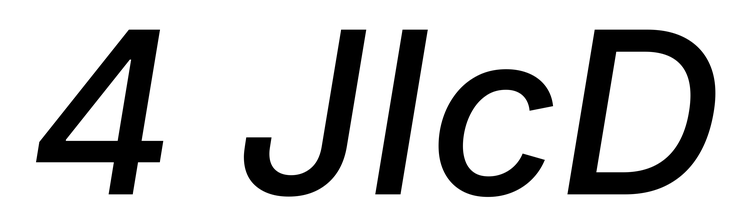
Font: Inter-Italic_Medium_Italic